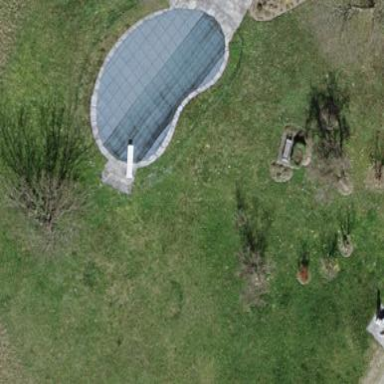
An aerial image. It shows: Swimming pool located in leisure land.